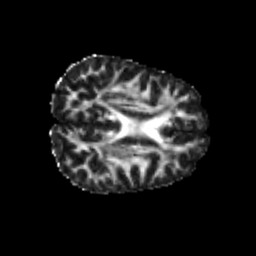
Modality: FA
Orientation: axial
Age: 24
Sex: male
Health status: healthy
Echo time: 0.074 s